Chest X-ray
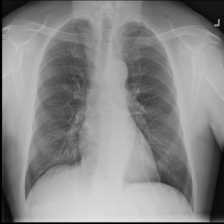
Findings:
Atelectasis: negative
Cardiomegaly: negative
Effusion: negative
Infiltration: negative
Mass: negative
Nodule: negative
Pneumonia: negative
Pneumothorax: negative
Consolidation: negative
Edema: negative
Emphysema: negative
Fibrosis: negative
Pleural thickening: negative
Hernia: negative